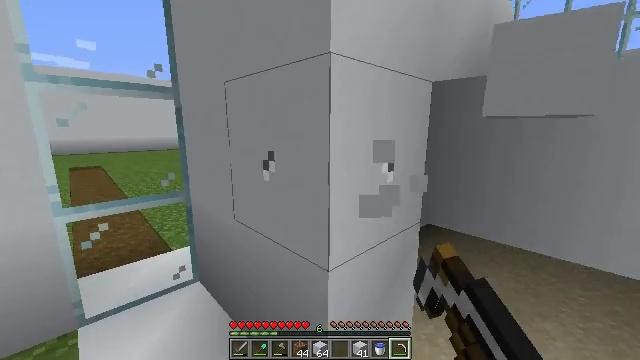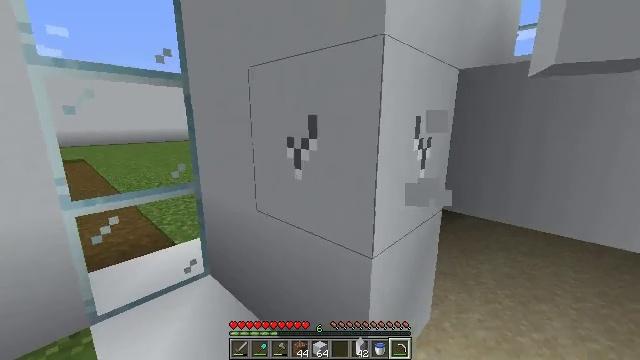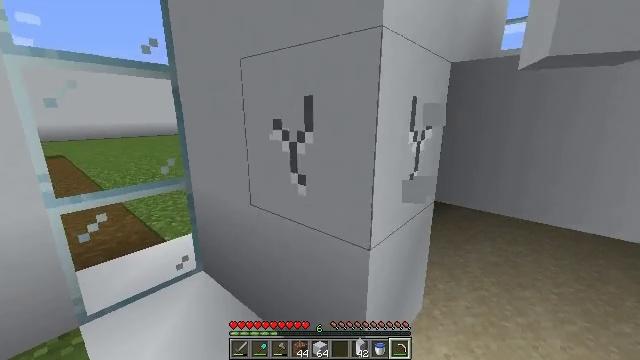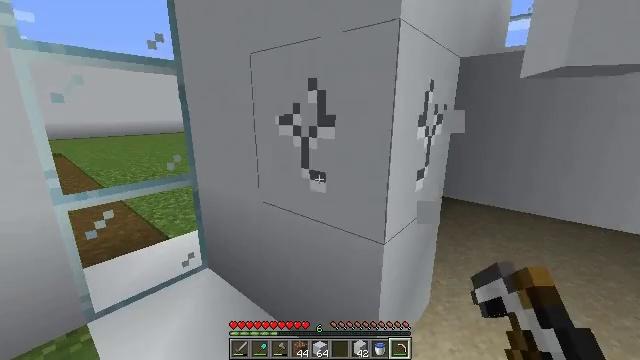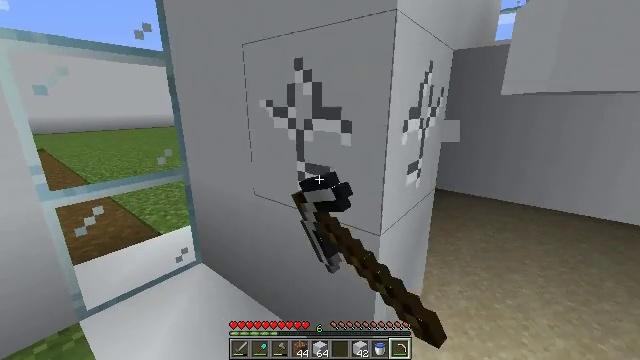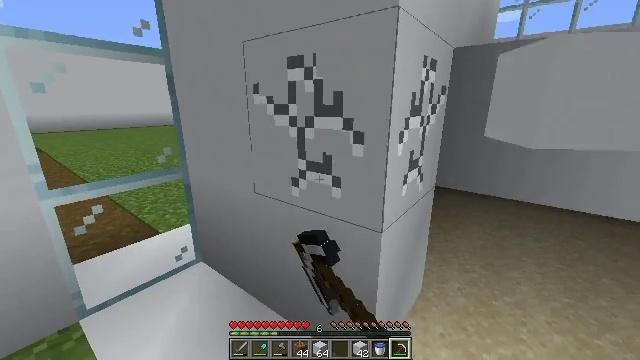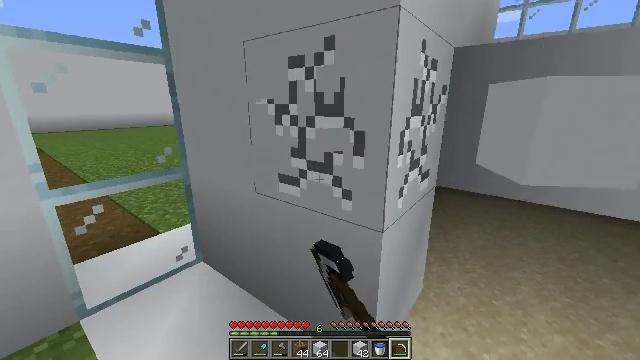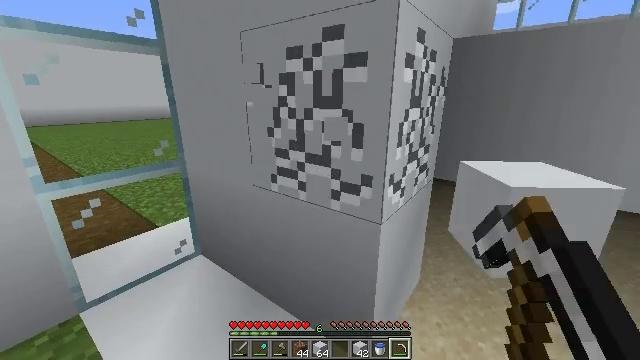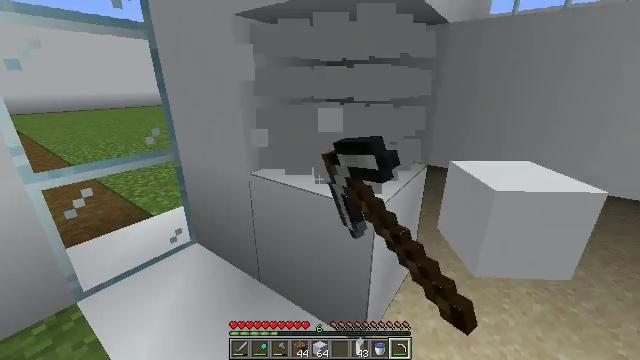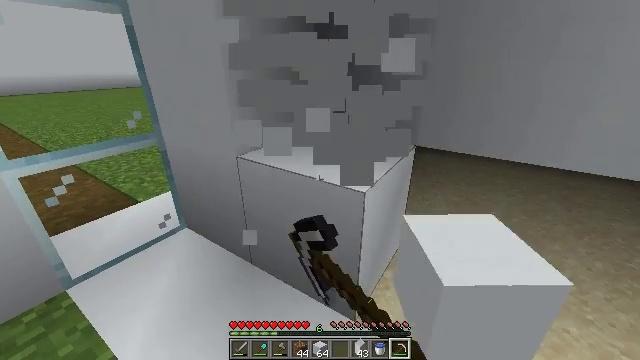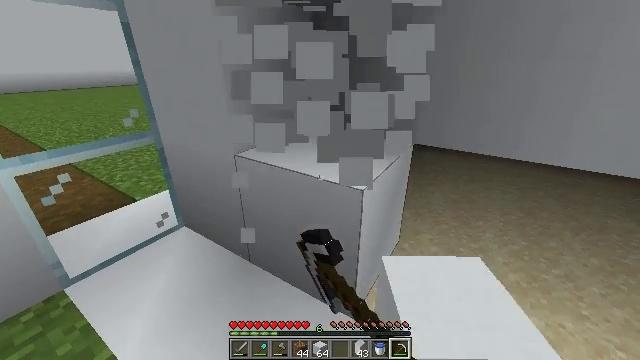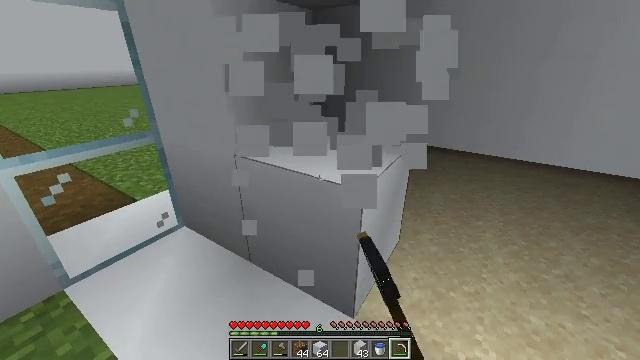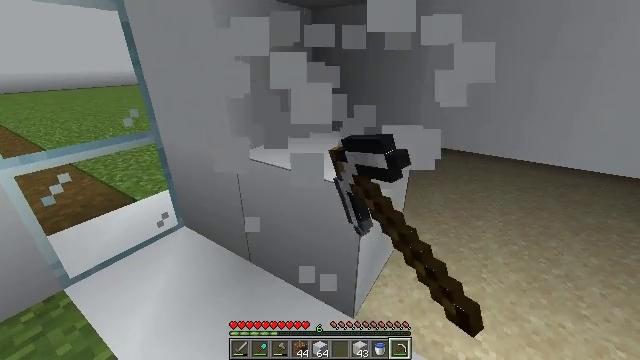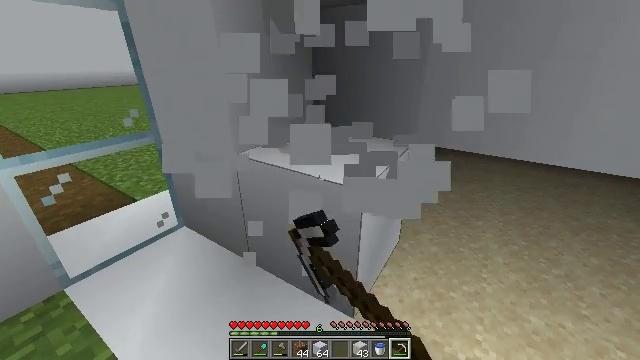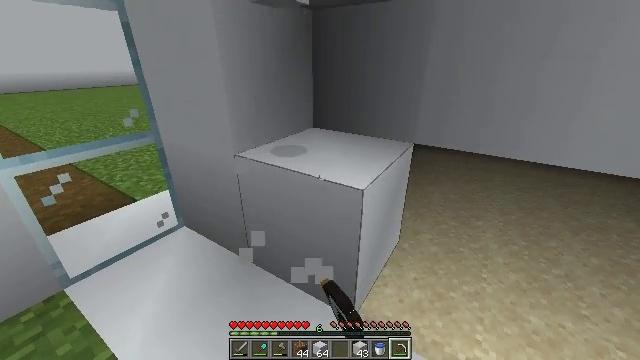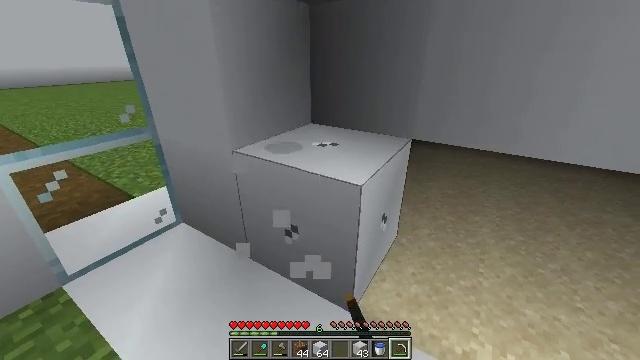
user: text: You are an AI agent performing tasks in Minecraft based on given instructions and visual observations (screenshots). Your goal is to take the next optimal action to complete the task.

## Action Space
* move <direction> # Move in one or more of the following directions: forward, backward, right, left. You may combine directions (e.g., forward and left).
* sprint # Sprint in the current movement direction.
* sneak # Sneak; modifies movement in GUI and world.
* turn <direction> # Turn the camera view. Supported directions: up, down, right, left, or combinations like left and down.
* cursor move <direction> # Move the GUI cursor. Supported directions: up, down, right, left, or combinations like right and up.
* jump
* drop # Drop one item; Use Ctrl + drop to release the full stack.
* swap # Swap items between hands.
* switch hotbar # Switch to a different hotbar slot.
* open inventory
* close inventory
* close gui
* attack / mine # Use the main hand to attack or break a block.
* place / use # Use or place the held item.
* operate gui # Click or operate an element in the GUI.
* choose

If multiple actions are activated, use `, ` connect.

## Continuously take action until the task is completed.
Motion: motion action
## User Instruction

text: Gather white concrete for building projects.
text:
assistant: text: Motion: turn right and down, attack / mine
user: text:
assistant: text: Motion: turn right and down, attack / mine
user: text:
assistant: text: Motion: attack / mine
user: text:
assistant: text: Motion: turn right and down, attack / mine
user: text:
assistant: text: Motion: attack / mine
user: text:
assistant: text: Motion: attack / mine
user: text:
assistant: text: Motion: turn down, attack / mine
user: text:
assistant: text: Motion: turn right and down, attack / mine
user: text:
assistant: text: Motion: turn right and down, attack / mine
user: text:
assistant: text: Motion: attack / mine
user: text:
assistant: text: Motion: attack / mine
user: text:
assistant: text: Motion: attack / mine
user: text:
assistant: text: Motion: attack / mine
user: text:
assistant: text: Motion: attack / mine
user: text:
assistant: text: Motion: attack / mine
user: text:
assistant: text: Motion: turn right and down, attack / mine
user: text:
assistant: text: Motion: turn down, attack / mine
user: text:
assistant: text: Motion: move forward, turn right and down, attack / mine
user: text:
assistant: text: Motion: move forward, attack / mine
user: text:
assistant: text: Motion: move forward, attack / mine
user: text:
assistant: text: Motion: move forward, turn right, attack / mine
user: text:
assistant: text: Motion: move forward, turn right
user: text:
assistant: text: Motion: move forward, turn right
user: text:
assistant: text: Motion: turn right
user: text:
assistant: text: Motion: turn right
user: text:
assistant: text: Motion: turn left and up
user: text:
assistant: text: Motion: turn left
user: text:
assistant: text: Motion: turn left
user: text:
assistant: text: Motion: turn left and up
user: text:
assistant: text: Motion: turn left and up